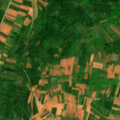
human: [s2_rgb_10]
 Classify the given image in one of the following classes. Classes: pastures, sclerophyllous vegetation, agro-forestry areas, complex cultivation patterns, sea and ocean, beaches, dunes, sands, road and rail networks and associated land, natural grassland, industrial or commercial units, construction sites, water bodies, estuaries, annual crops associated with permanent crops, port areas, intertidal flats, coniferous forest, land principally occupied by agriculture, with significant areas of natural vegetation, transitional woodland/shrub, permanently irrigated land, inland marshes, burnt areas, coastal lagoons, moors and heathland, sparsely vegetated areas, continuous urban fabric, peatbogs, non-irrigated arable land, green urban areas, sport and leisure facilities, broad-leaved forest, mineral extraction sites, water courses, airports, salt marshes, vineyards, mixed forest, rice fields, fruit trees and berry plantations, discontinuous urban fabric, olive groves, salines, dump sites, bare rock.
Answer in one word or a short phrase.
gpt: non-irrigated arable land, complex cultivation patterns, land principally occupied by agriculture, with significant areas of natural vegetation, broad-leaved forest